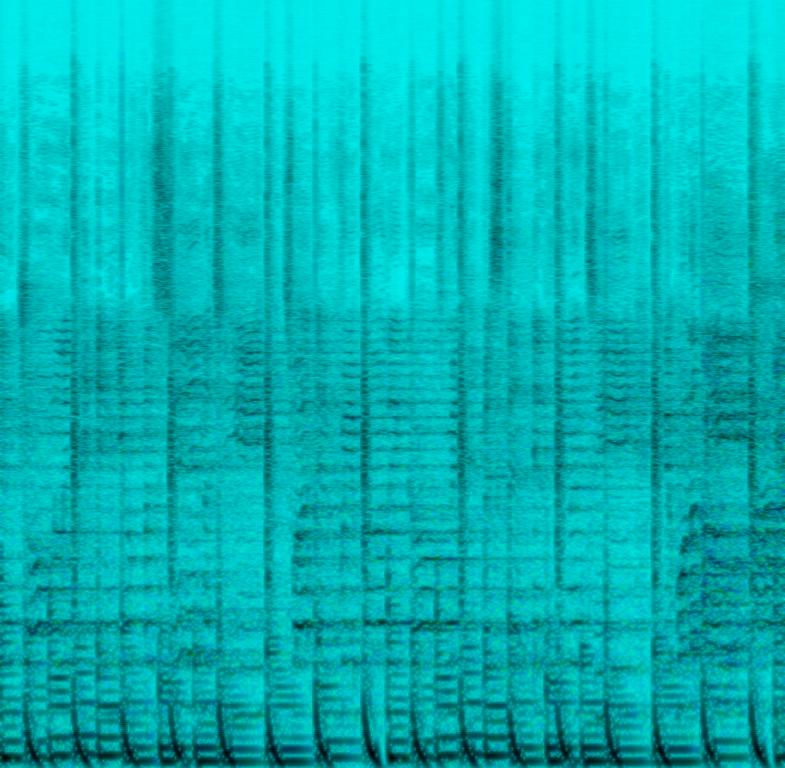
A male vocalist sings this catchy song. The tempo is fast with synthesiser arrangement, punchy digital drum beats, groovy bass line and melodic vocal backup. The music has a repetitive, catchy vocal riff. It is youthful, punchy, bouncy, thumping, pulsating, and throbbing with soulful vocals and a dance groove. This music is Deep House/Techno pop.